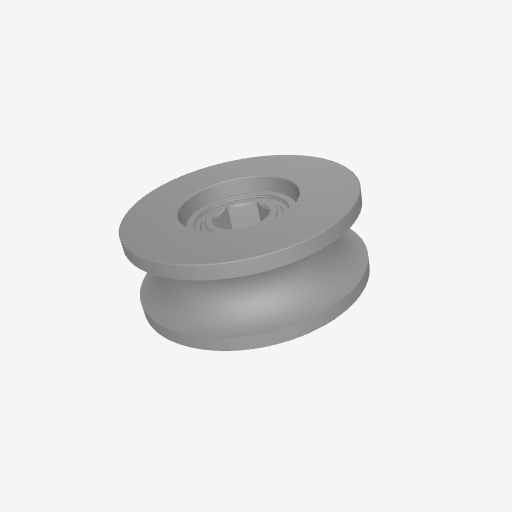
Part: UWheel8RID